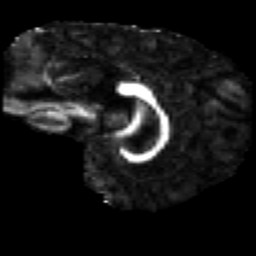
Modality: FA
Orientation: sagittal
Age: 25
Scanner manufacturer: siemens
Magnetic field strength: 3 T
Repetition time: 2.2 s
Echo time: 0.084 s